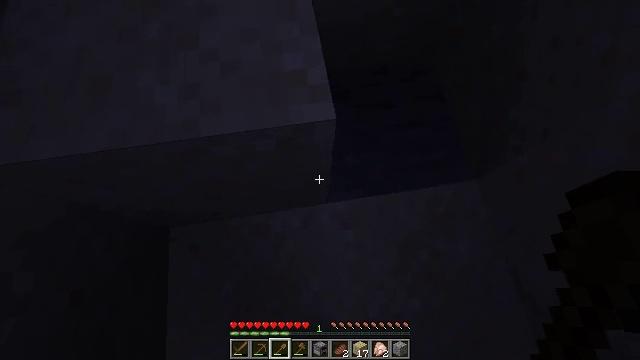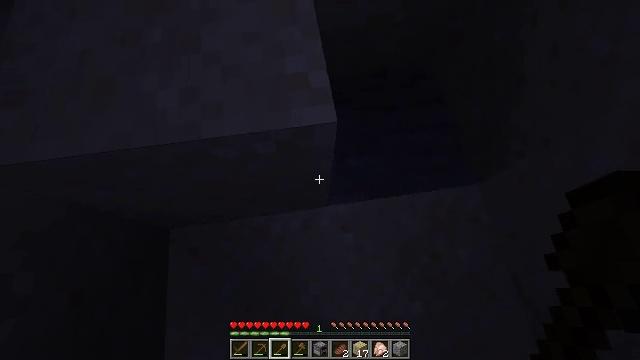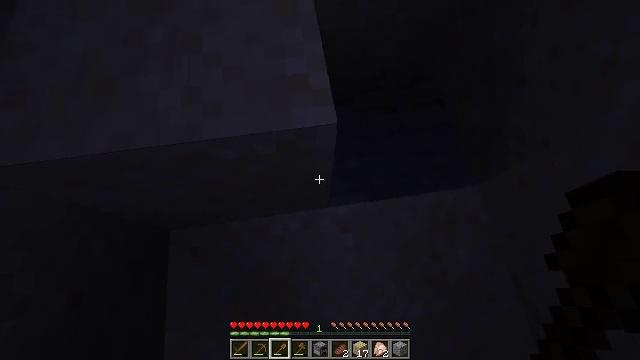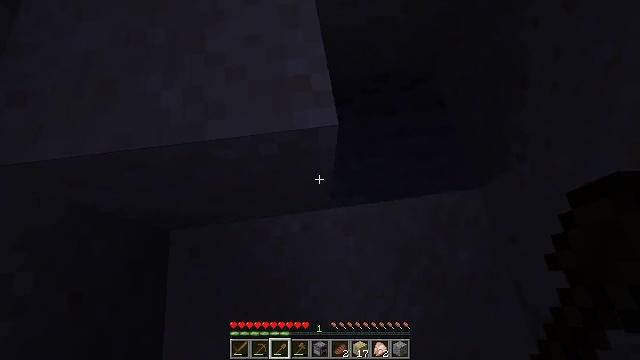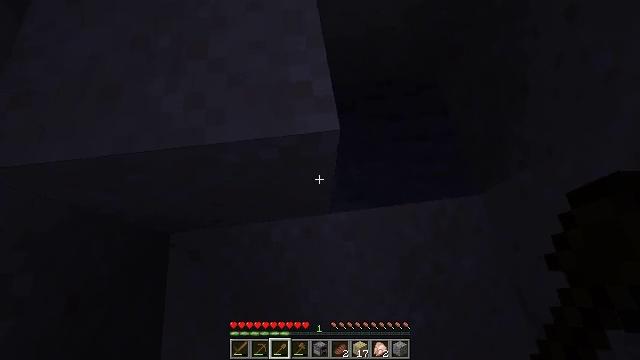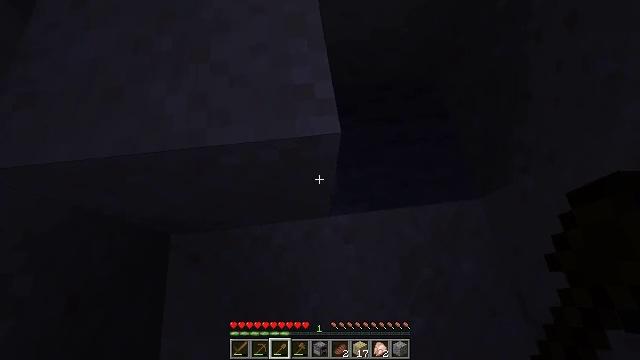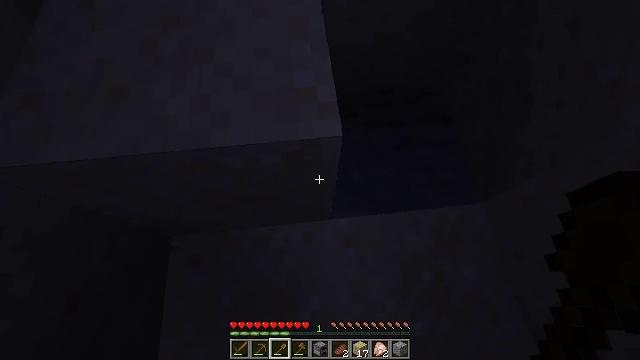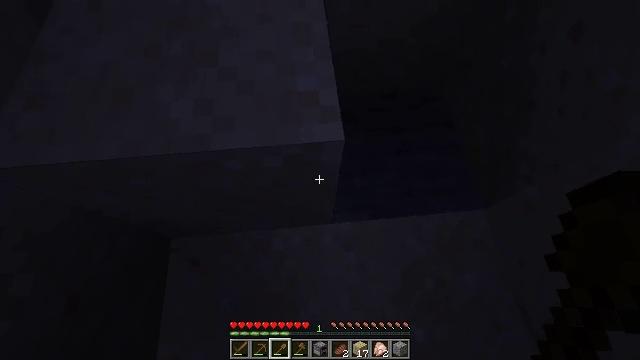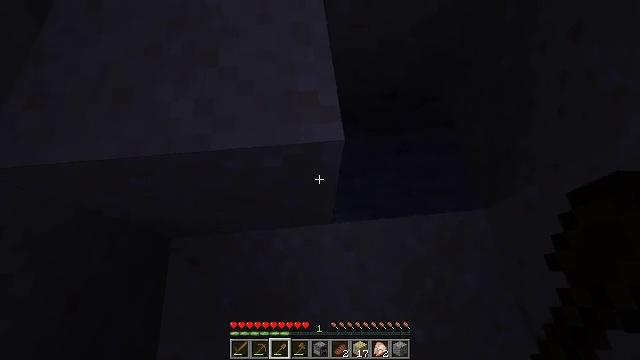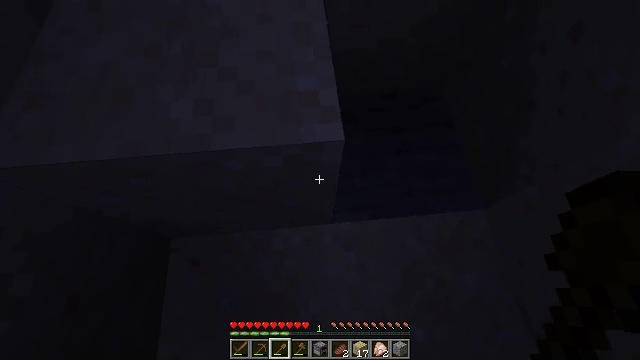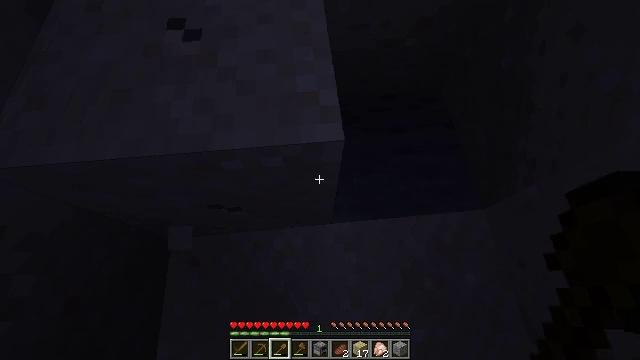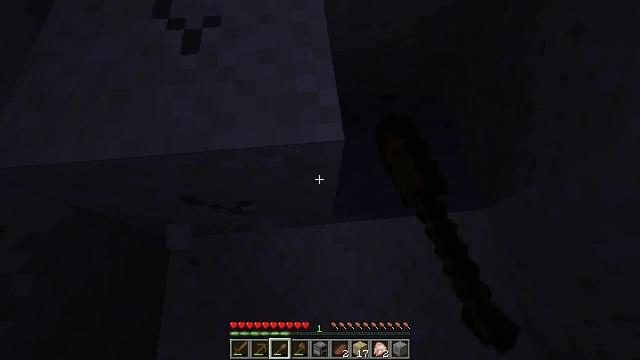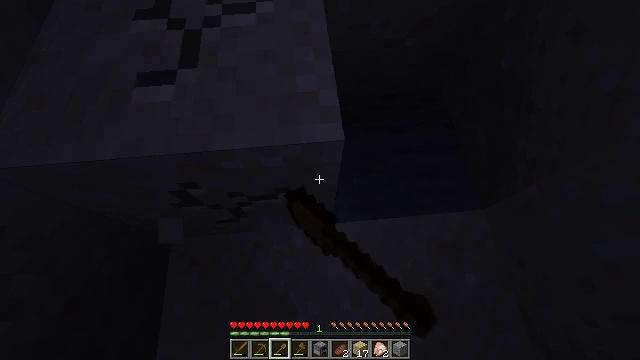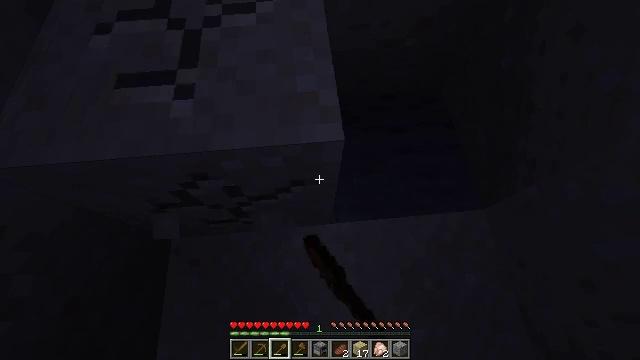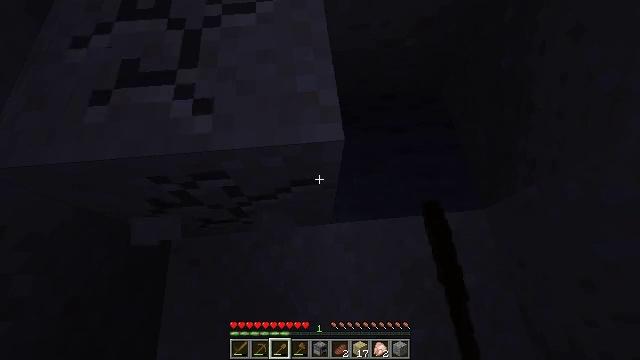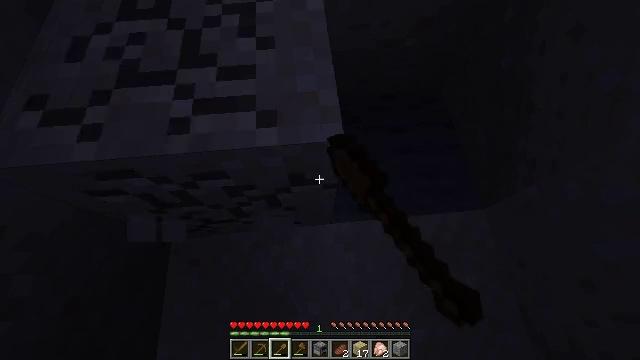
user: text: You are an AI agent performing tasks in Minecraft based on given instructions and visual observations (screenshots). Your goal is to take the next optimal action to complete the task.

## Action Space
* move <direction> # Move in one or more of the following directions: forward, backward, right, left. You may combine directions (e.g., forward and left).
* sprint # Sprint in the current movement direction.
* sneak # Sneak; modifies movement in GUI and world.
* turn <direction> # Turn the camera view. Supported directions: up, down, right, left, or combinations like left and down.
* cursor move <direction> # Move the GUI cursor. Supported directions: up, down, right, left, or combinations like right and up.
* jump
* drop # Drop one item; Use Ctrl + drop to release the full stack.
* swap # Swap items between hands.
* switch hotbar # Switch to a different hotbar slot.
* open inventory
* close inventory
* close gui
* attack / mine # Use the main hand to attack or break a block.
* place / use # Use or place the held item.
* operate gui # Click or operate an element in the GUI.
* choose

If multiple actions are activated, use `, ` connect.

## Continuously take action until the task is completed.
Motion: motion action
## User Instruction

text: Mine sand by the water.
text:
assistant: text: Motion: no_op
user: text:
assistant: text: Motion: no_op
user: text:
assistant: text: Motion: no_op
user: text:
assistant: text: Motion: turn up
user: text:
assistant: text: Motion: no_op
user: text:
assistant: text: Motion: no_op
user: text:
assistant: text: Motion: no_op
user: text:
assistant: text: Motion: no_op
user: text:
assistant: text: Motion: no_op
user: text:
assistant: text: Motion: attack / mine
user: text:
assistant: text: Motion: attack / mine
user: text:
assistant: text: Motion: attack / mine
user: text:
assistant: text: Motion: attack / mine
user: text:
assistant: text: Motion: attack / mine
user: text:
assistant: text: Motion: attack / mine
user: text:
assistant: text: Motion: attack / mine
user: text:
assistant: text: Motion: attack / mine
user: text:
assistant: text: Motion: attack / mine
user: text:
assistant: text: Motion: attack / mine
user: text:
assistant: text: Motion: attack / mine
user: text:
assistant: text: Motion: attack / mine
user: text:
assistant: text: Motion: attack / mine
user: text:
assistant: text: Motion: attack / mine
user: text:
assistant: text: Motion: attack / mine
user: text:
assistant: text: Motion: attack / mine
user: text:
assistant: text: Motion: attack / mine
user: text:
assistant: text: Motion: turn up, attack / mine
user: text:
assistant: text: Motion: turn up
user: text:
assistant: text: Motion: no_op
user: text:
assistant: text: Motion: no_op